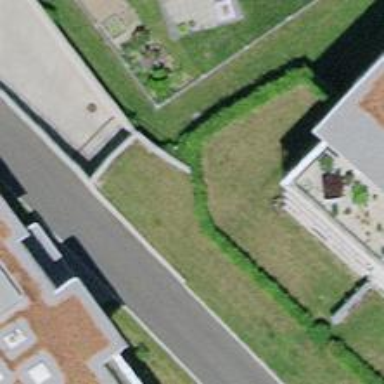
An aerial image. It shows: Hedge barrier.